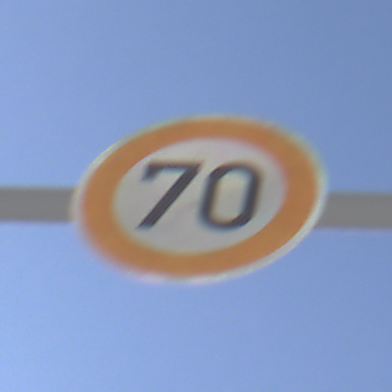
Verkehrszeichen: Geschwindigkeit70
Umgebung: Outdoor, Nature
Tageszeit: SunriseSunset
Wetter: Clear
Licht: Natural
Jahreszeit: NotSpecified
Kontrast: HighContrast